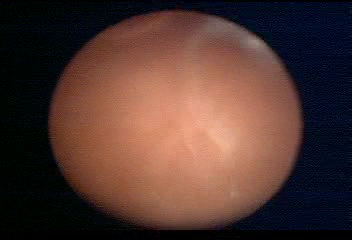
Modality: WLC
Class: Normal mucosa
Bladder cancer association: No